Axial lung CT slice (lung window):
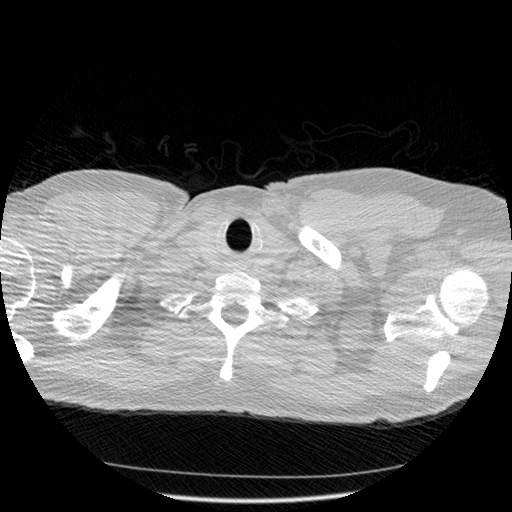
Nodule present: no